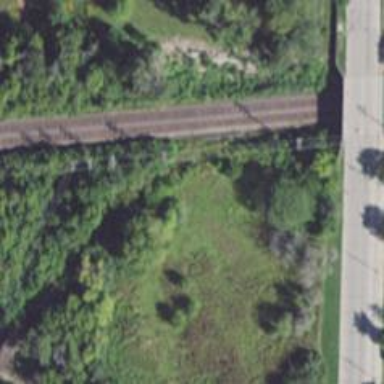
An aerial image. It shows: Disused railway spur line.